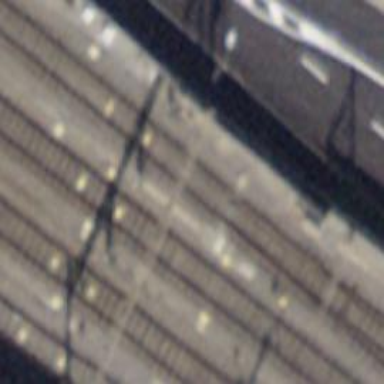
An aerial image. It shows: Railway switch.